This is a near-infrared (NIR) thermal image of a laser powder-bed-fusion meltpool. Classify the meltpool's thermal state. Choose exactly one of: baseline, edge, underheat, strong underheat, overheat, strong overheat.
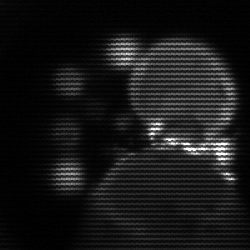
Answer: edge